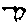
Label: bird